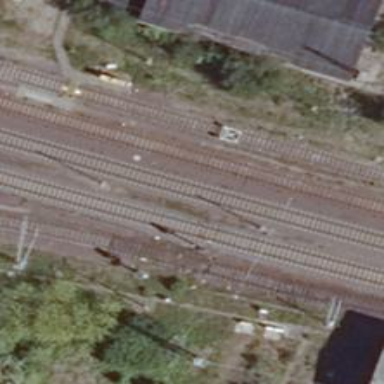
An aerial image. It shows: Railway signal.